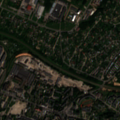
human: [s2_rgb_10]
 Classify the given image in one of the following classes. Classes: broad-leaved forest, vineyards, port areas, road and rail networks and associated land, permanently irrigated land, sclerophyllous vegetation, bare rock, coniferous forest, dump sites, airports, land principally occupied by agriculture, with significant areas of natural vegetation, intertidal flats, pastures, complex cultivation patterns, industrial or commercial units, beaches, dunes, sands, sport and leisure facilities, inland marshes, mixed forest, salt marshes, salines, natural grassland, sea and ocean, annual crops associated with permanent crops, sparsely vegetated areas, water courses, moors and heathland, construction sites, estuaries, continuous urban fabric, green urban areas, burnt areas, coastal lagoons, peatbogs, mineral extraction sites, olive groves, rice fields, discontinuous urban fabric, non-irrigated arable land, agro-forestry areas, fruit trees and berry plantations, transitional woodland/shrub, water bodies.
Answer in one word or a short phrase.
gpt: discontinuous urban fabric, industrial or commercial units, complex cultivation patterns